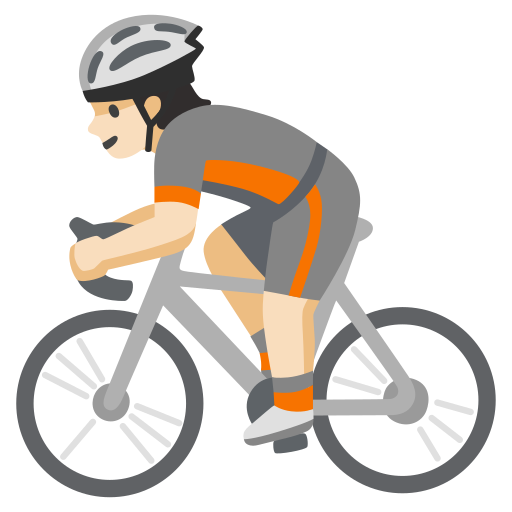
Emoji: 🚴🏻